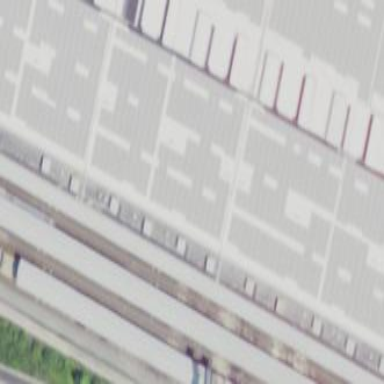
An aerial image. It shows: Platform at the railway station with shelter for public transport.